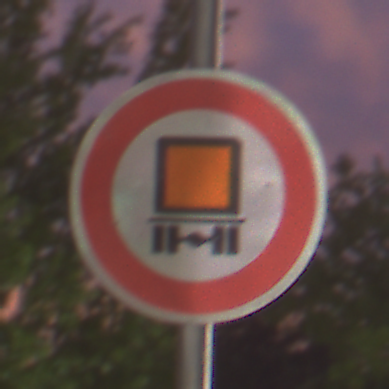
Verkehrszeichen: VerbotKennzeichnungspflichtigeKraftfahrzeugeGefaehrlicheGueter
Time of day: SunriseSunset
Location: Outdoor (Urban)
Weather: PartlyCloudy
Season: NotSpecified
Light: Artificial